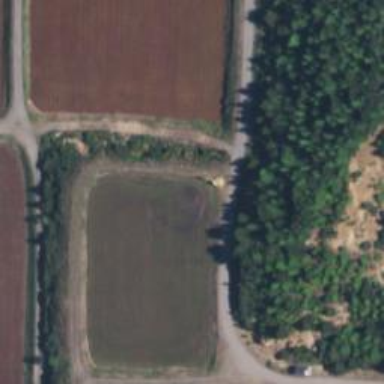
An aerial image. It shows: Farmland with cranberries as the main crop.